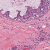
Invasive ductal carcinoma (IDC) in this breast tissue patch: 1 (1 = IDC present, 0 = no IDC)